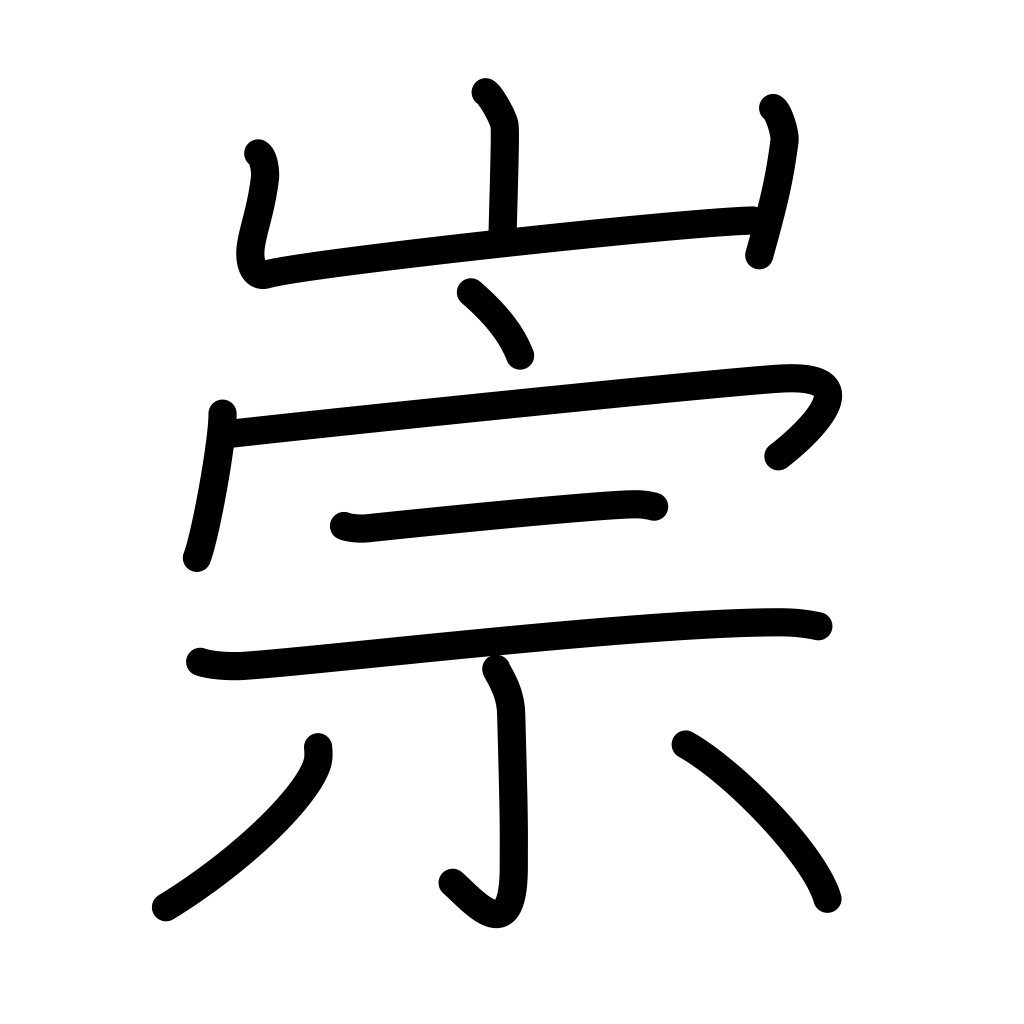
Meaning: adore, respect, revere, worship